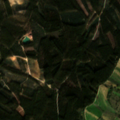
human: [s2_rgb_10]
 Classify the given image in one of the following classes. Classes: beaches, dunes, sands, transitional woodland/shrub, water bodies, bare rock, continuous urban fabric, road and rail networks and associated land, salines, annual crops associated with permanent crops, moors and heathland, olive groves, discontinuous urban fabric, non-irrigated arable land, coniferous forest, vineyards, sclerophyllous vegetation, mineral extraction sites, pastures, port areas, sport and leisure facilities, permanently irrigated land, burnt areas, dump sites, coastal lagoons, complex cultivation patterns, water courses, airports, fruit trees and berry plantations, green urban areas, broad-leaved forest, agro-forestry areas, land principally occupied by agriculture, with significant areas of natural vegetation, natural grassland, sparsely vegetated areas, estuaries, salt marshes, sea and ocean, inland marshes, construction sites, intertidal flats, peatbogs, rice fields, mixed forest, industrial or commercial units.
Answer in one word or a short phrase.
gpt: annual crops associated with permanent crops, mixed forest, transitional woodland/shrub